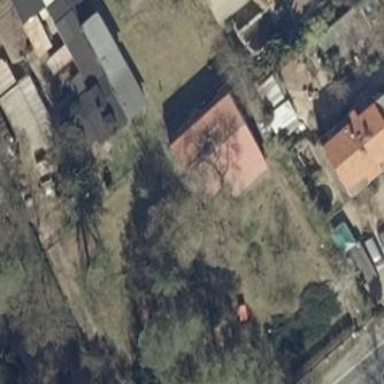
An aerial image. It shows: House with gambrel roof.